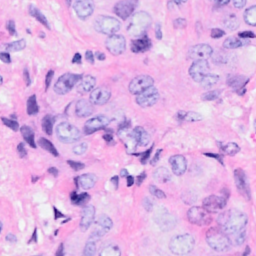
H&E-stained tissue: Breast